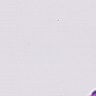
Metastatic tissue present: no